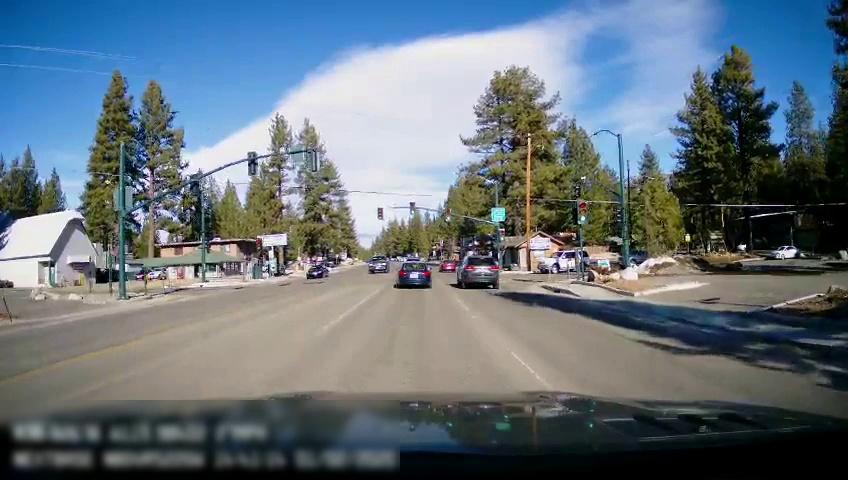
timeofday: Day
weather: Sunny
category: Drivable Space
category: Vehicles | Car
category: Vehicles | SUV
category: Vehicles | Car
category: Vehicles | Car
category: Vehicles | Car
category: Vehicles | Truck
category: Vehicles | SUV
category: Vehicles | Car
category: Vehicles | SUV
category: Lanes | Opposite Lane
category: Lanes | Current Lane
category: Lanes | Current Lane
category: Lanes | Opposite Lane
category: Traffic | Signs
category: Traffic | Lights
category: Traffic | Lights
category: Traffic | Lights
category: Traffic | Lights
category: Traffic | Lights
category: Traffic | Lights
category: Traffic | Lights